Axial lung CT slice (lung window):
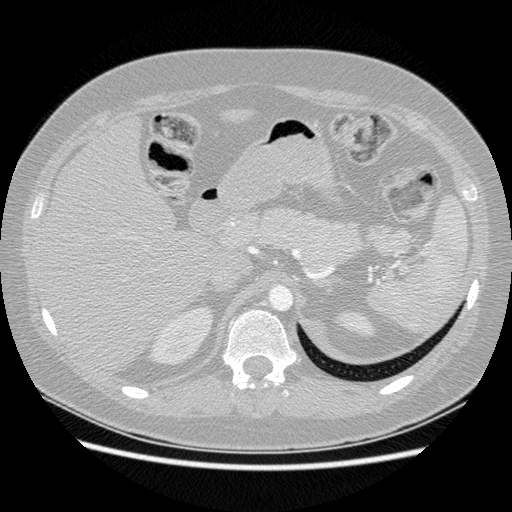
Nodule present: no